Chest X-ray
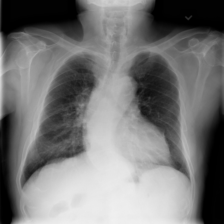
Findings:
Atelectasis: negative
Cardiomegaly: negative
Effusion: negative
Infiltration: negative
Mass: negative
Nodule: negative
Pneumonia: negative
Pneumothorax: negative
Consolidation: negative
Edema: negative
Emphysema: negative
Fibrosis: negative
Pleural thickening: negative
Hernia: negative